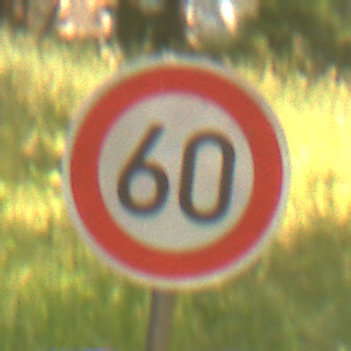
Verkehrszeichen: Geschwindigkeit60
Umgebung: Outdoor, Nature
Tageszeit: Midday
Wetter: PartlyCloudy
Licht: Natural
Jahreszeit: NotSpecified
Kontrast: LowContrast